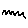
Label: zigzag